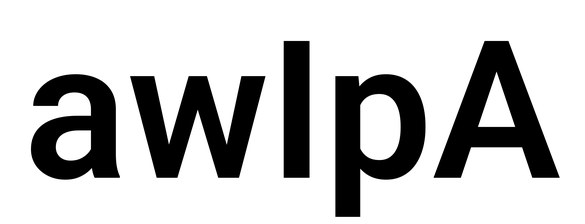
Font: Roboto_SemiBold